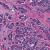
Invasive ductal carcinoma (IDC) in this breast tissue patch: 1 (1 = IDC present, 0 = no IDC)